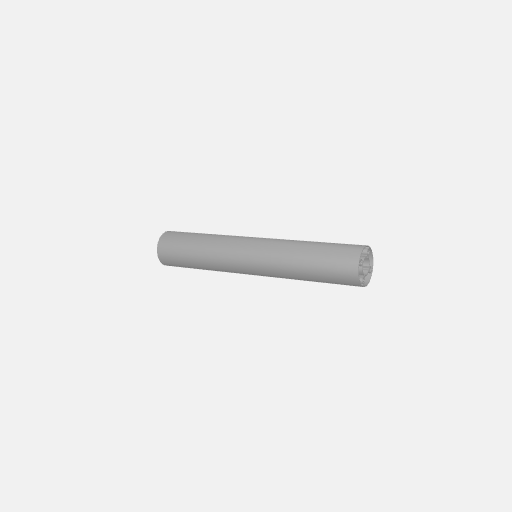
Part: GoTUBE192